Interaction volume radius: 5 \u00c5
Interaction volume height: 30 \u00c5
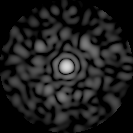
Disorder parameter: 0.8434